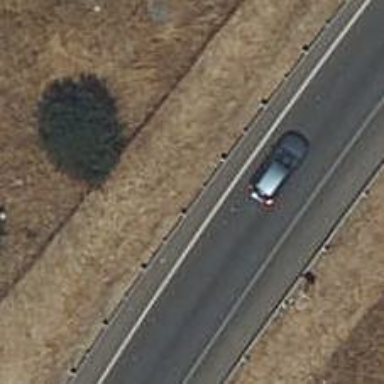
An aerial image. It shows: Guard rail as barrier.